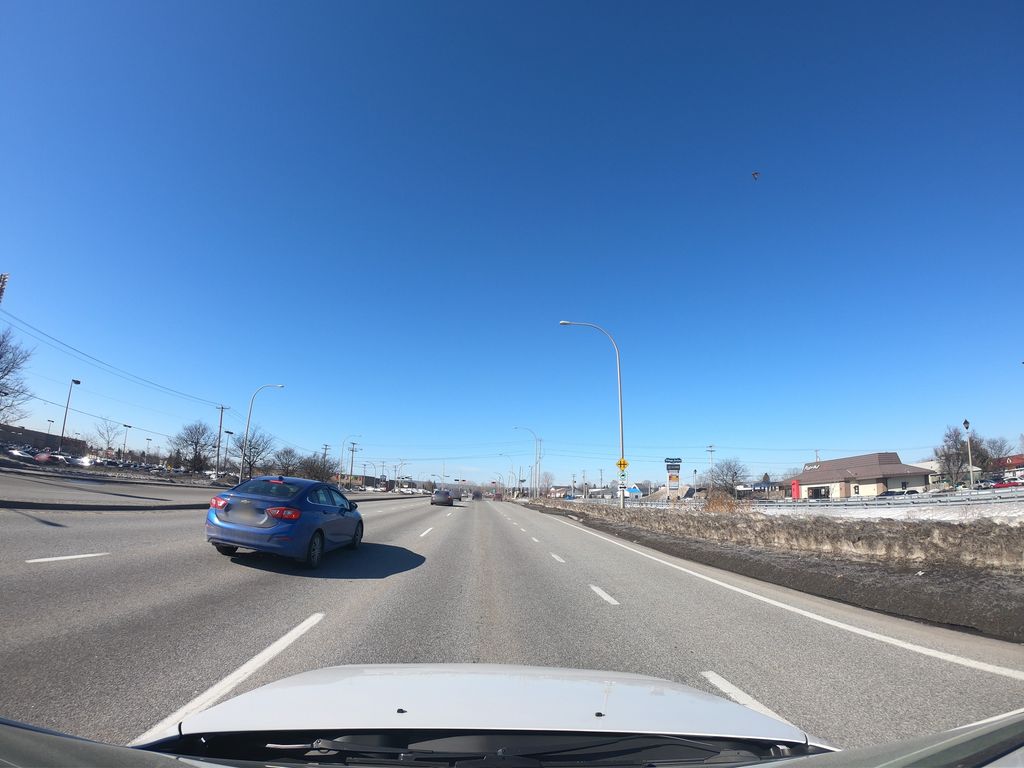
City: ottawa-gatineau